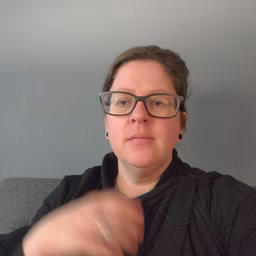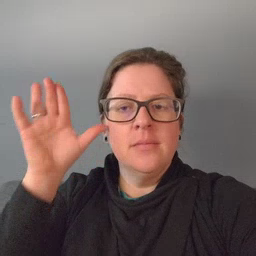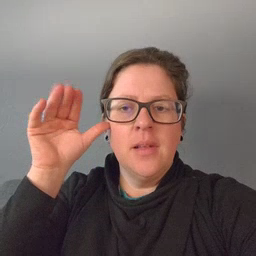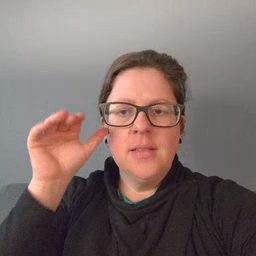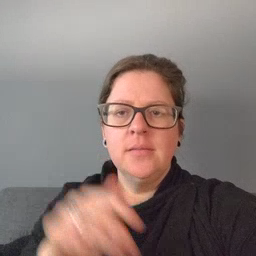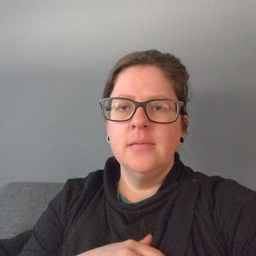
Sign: donkey